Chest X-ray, AP view. Patient: 53 years old, sex M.
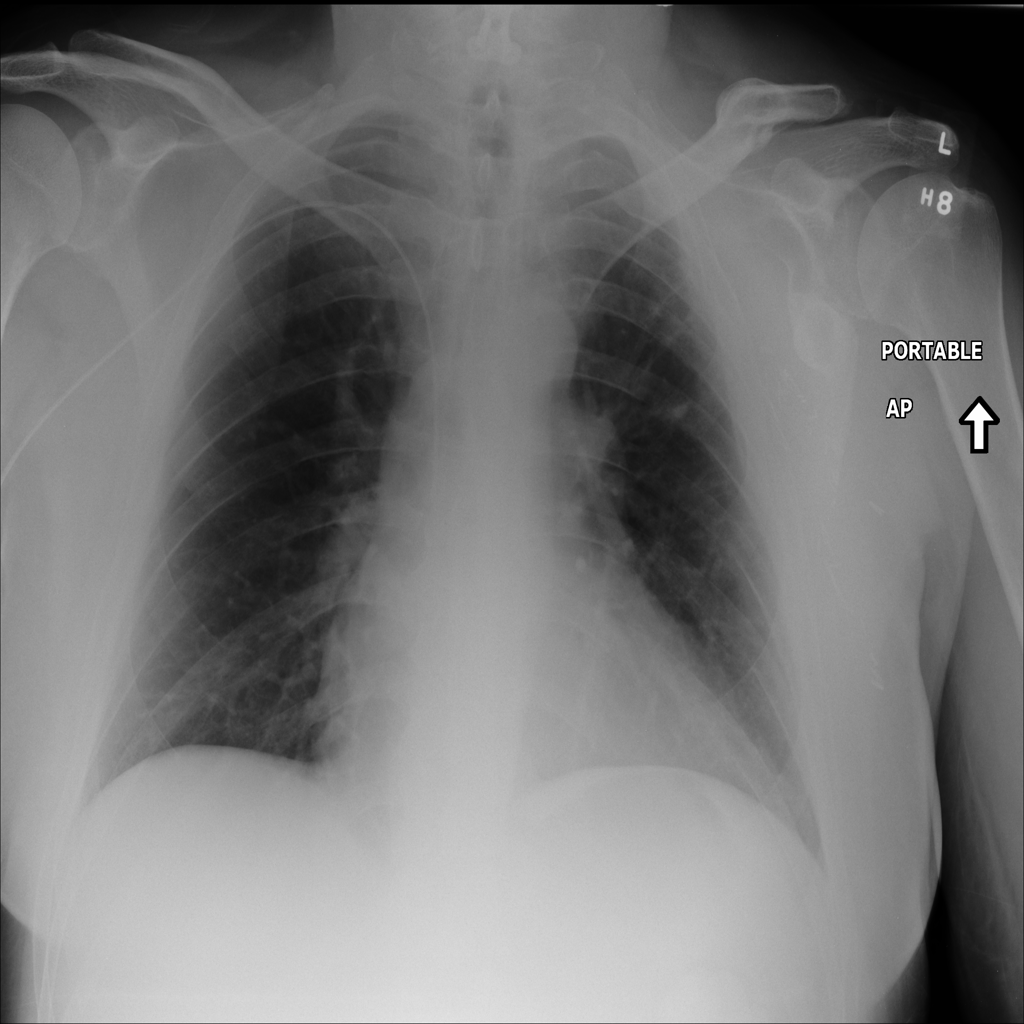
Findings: No Finding